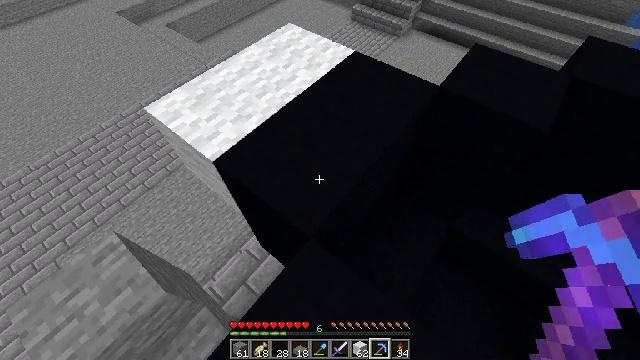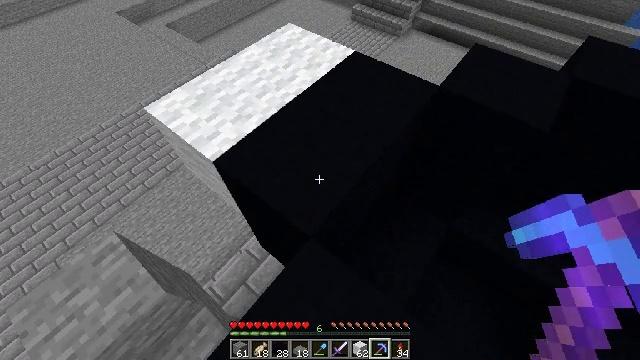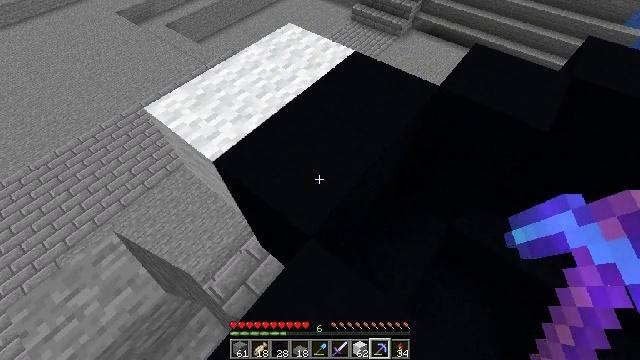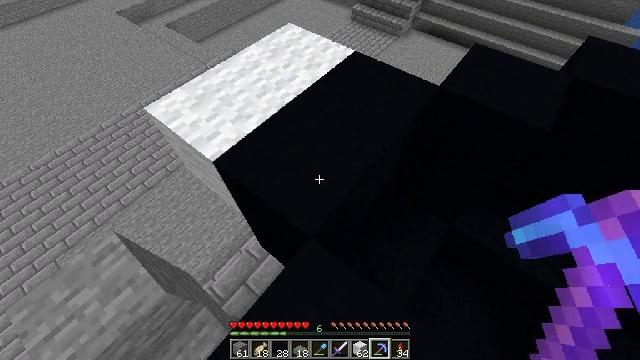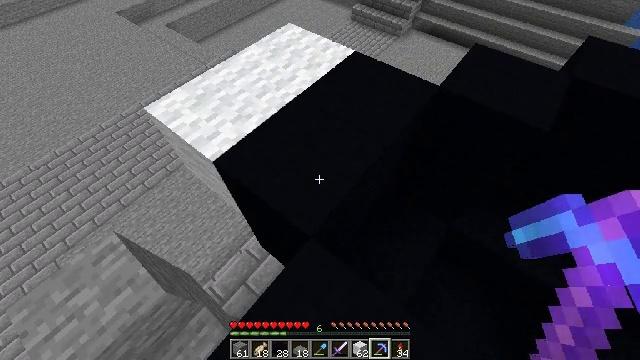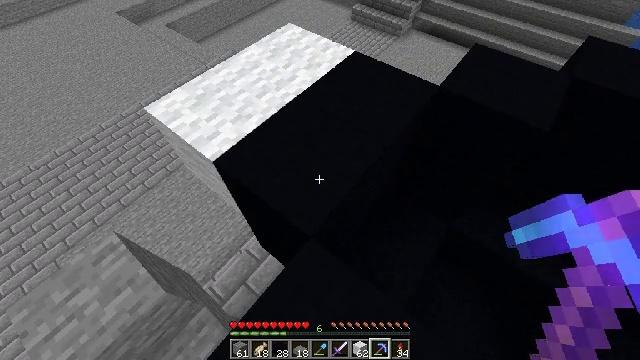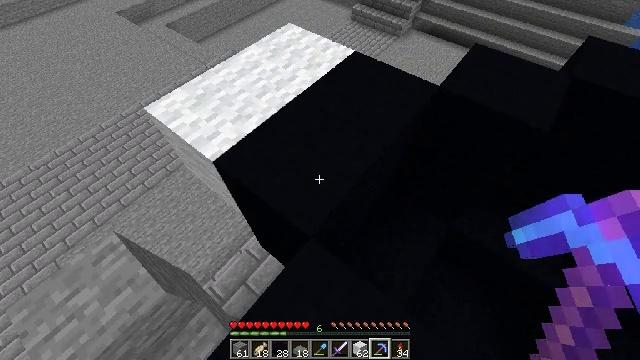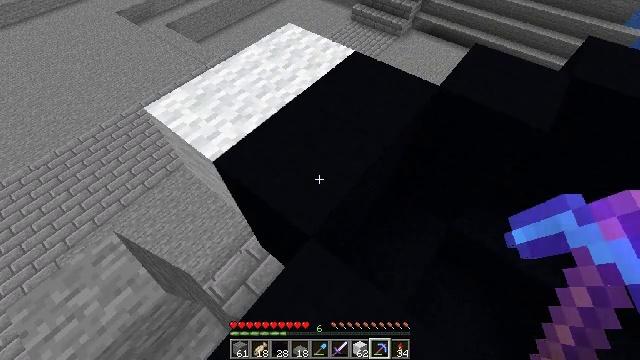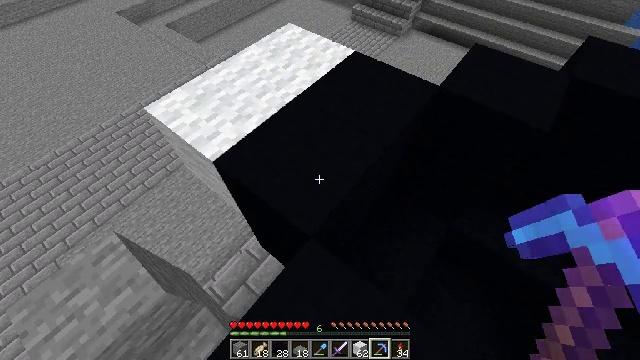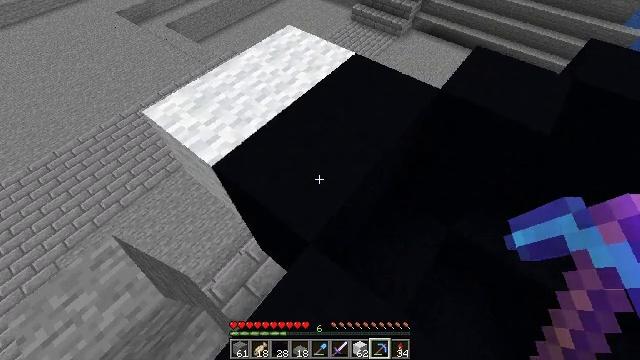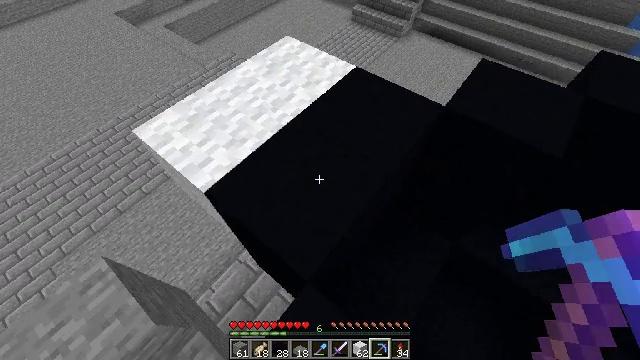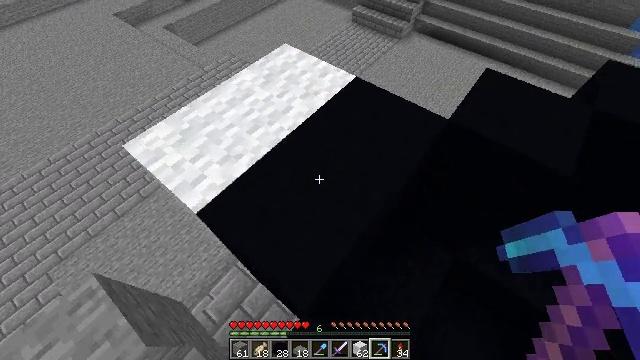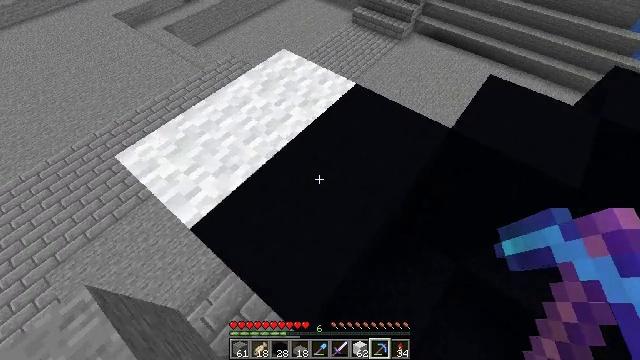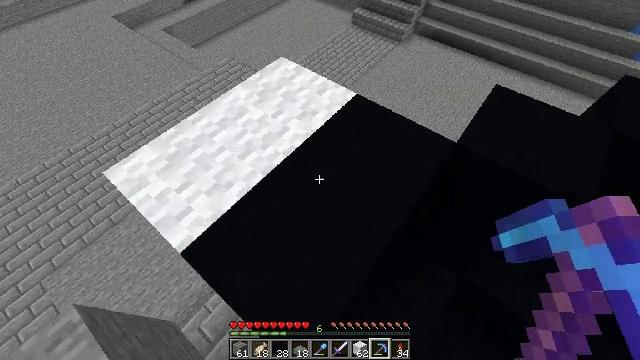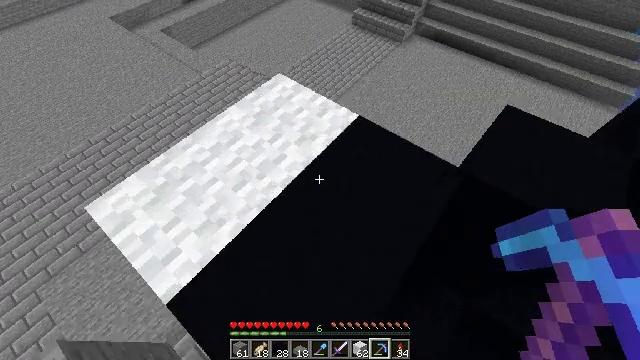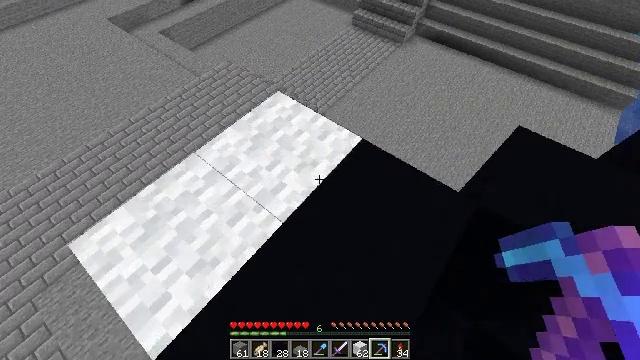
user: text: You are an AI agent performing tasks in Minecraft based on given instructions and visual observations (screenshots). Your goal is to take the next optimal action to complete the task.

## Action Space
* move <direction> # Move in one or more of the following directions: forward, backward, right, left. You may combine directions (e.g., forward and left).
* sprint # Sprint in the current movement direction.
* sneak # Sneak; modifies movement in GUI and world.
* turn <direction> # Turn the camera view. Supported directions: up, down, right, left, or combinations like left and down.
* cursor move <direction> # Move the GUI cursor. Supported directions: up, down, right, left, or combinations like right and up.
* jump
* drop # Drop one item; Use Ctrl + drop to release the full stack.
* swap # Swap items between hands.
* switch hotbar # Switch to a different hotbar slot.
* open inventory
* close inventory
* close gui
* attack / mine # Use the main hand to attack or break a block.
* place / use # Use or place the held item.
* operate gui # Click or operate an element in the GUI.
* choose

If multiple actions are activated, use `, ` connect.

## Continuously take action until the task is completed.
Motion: motion action
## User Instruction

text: Gather white wool from a build.
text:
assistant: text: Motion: no_op
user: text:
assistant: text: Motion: no_op
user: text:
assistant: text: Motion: no_op
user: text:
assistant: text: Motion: no_op
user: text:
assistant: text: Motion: no_op
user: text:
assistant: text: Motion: no_op
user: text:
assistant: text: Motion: no_op
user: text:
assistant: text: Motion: no_op
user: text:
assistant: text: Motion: move forward
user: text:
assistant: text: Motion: move forward
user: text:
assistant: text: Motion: move forward
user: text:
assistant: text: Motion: move forward
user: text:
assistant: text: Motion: move forward
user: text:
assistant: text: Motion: move forward
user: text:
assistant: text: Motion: move forward
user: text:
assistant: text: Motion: no_op
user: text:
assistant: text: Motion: turn left and down
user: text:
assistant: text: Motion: turn left and down
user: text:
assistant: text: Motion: turn left and down
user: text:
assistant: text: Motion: turn left
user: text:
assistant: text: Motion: no_op
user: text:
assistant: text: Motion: no_op
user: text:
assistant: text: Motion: no_op
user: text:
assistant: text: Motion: no_op
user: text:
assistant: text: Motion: no_op
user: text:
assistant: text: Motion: no_op
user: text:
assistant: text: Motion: no_op
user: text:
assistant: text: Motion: no_op
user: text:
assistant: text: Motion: move forward
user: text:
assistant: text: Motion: move forward